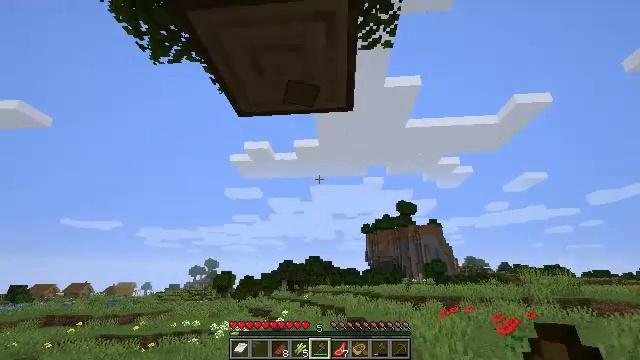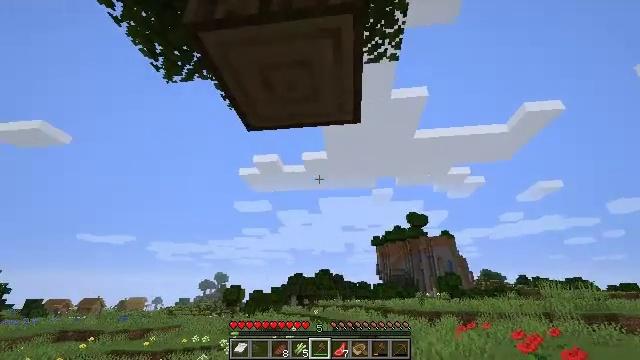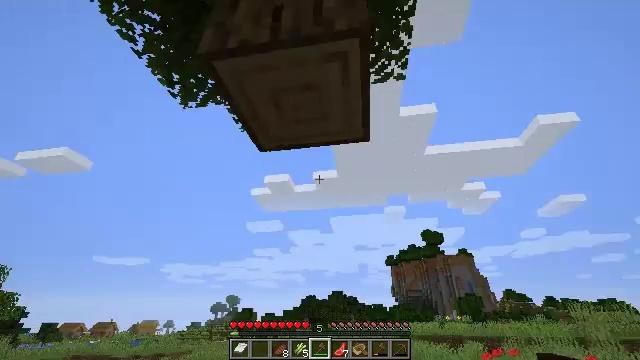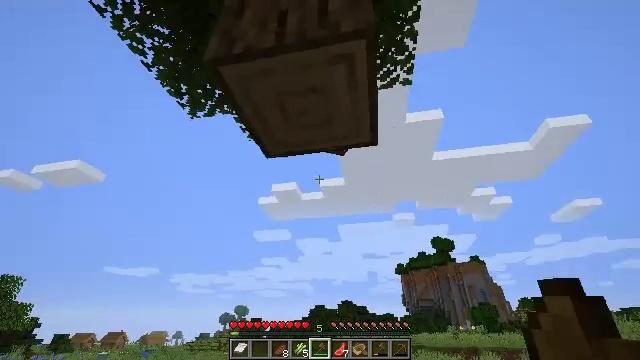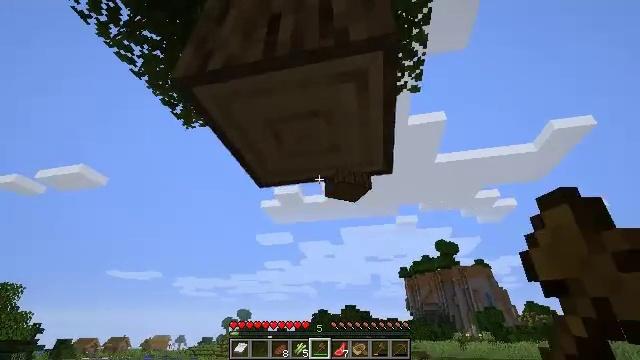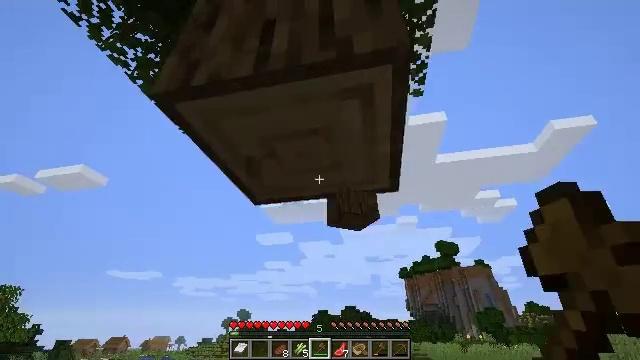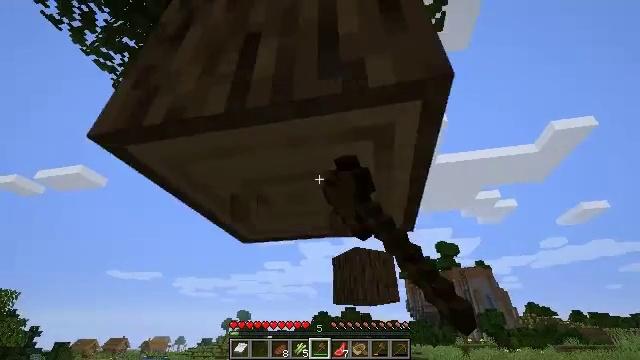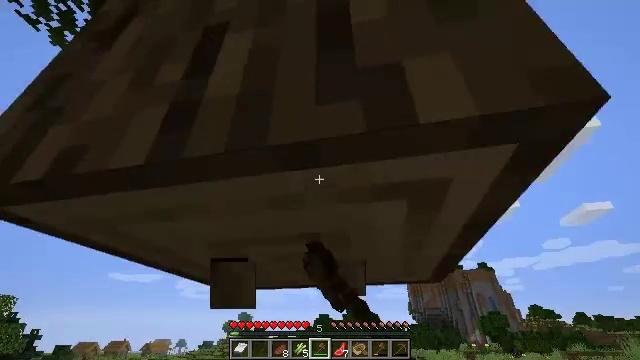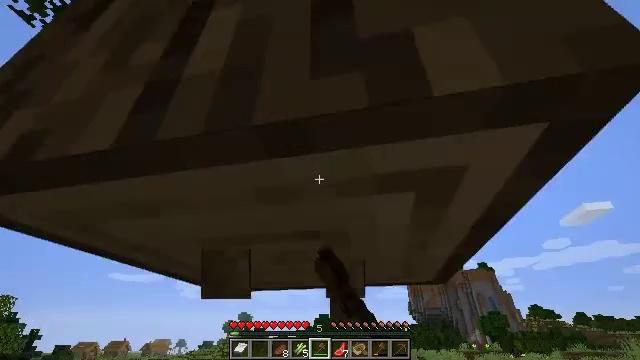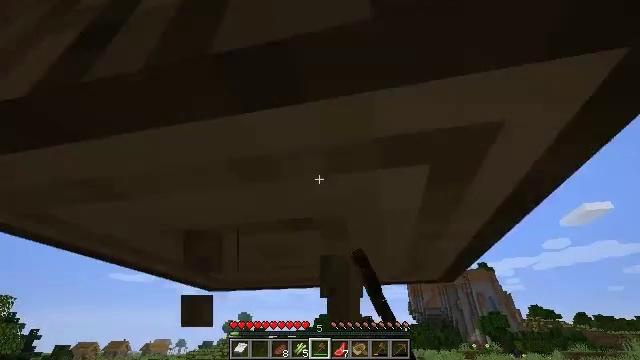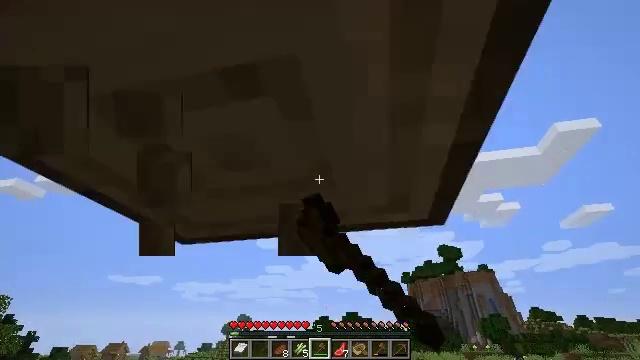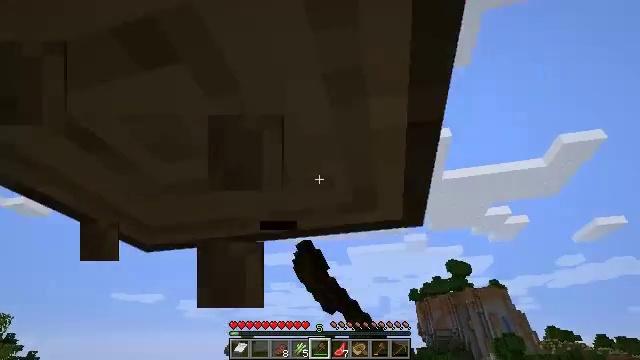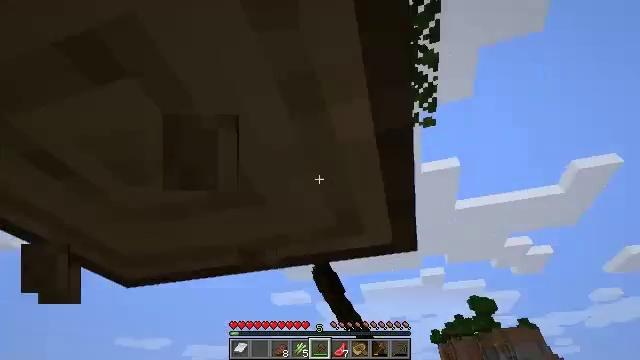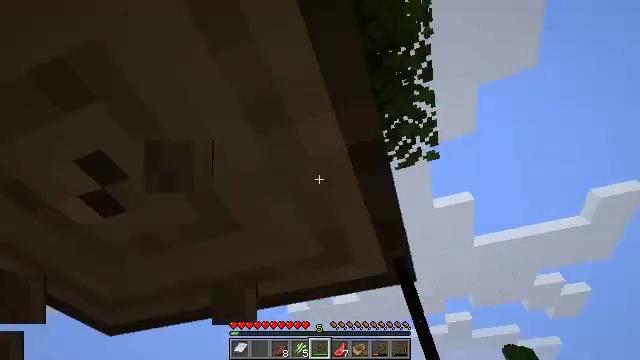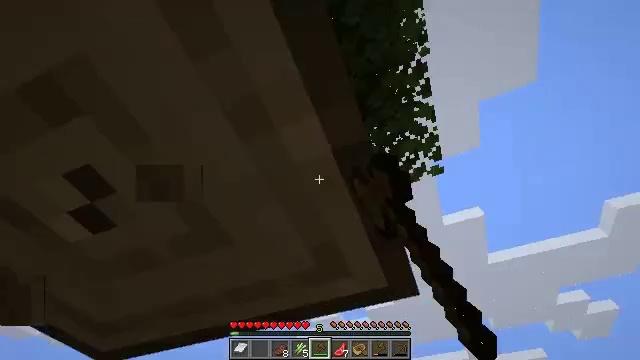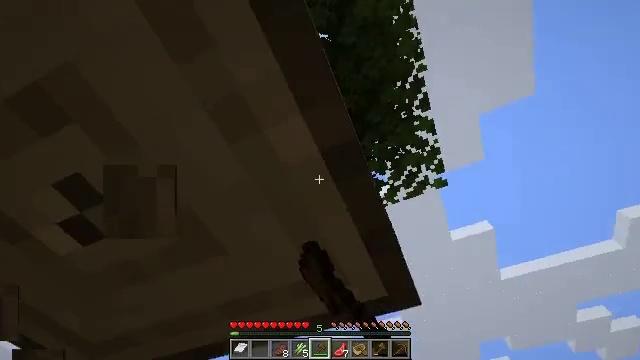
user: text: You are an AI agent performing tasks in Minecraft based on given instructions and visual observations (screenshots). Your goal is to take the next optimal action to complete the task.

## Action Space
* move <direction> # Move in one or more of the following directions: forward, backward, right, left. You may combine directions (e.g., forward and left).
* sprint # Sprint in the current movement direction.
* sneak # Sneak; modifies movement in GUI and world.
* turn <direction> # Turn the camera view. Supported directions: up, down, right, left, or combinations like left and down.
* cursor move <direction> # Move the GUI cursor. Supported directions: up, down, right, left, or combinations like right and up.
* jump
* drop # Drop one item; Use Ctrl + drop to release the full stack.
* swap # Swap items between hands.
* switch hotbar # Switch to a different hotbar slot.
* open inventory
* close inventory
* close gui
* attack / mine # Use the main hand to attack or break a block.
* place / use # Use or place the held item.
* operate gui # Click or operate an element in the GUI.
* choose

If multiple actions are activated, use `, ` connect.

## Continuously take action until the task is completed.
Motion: motion action
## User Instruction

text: Break the tree to get oak logs.
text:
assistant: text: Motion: turn left and up, attack / mine
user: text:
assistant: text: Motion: turn left and up, attack / mine
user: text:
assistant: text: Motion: move forward, turn left and up, attack / mine
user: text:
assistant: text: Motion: move forward, attack / mine, jump
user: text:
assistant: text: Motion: move forward, attack / mine, jump
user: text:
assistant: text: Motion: move forward, attack / mine, jump
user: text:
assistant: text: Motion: move forward, attack / mine, jump
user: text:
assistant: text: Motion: move forward and move right, attack / mine, jump
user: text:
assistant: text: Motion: move forward and move right, attack / mine
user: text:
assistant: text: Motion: move right, attack / mine
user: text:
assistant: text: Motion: move right, turn left and up, attack / mine
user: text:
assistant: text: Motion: turn left and up, attack / mine
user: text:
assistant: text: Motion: turn left and up, attack / mine
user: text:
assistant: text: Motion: turn left and up, attack / mine
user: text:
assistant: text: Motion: turn left and up, attack / mine
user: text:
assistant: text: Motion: turn left and up, attack / mine
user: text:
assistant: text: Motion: turn left and up, attack / mine
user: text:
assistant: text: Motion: turn left and up, attack / mine
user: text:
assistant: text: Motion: turn left, attack / mine
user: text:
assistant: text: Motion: turn left, attack / mine
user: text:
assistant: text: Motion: turn left, attack / mine
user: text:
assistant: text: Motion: turn left, attack / mine
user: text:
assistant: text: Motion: turn left, attack / mine
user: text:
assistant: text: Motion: turn left, attack / mine
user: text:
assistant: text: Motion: turn left, attack / mine
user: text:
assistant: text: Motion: attack / mine
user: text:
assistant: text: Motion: attack / mine
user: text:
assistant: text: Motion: attack / mine
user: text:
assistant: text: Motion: attack / mine
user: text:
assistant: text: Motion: attack / mine